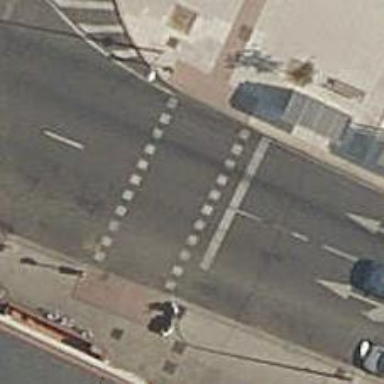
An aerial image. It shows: Road crossing with traffic signals.